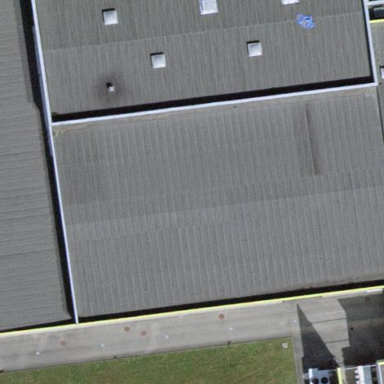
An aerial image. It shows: Industrial building with works.